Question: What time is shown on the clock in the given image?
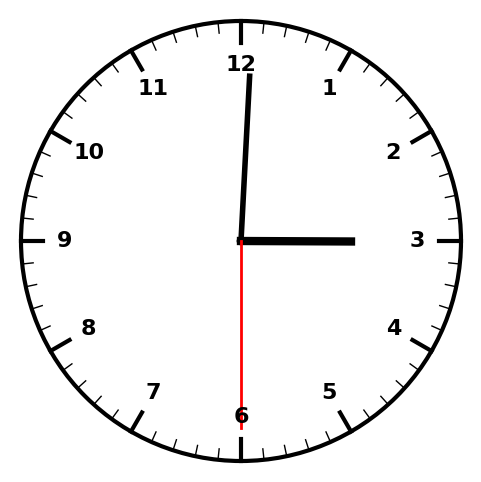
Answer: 03:00:30